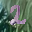
Label: 2